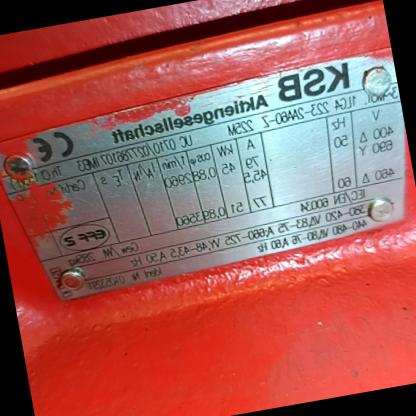
Klasa: tabliczka-znamionowa